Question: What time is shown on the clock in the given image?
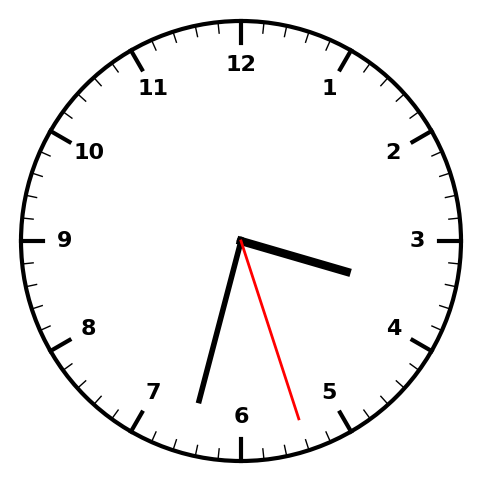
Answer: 03:32:27